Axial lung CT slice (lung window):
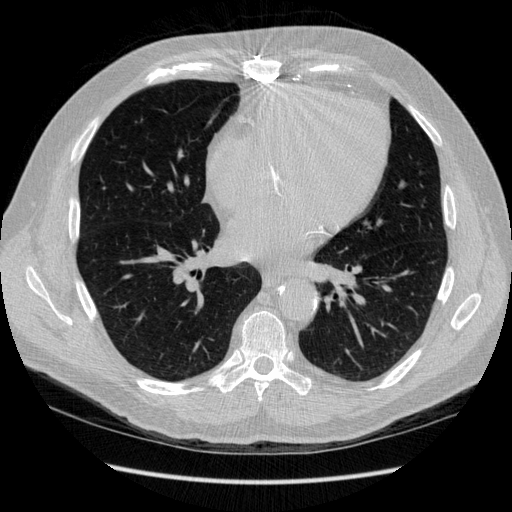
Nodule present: no